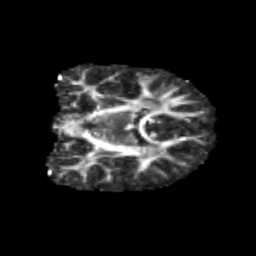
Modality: FA
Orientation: coronal
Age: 11
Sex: male
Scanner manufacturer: siemens
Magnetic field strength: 3 T
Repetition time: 3.8 s
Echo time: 0.07 s